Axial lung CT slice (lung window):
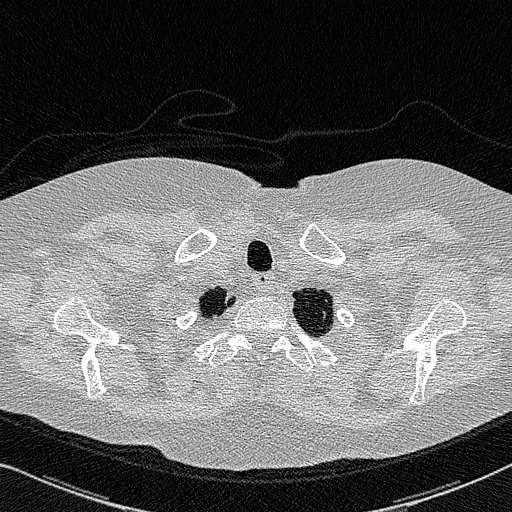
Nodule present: no